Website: home-depot
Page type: review-order
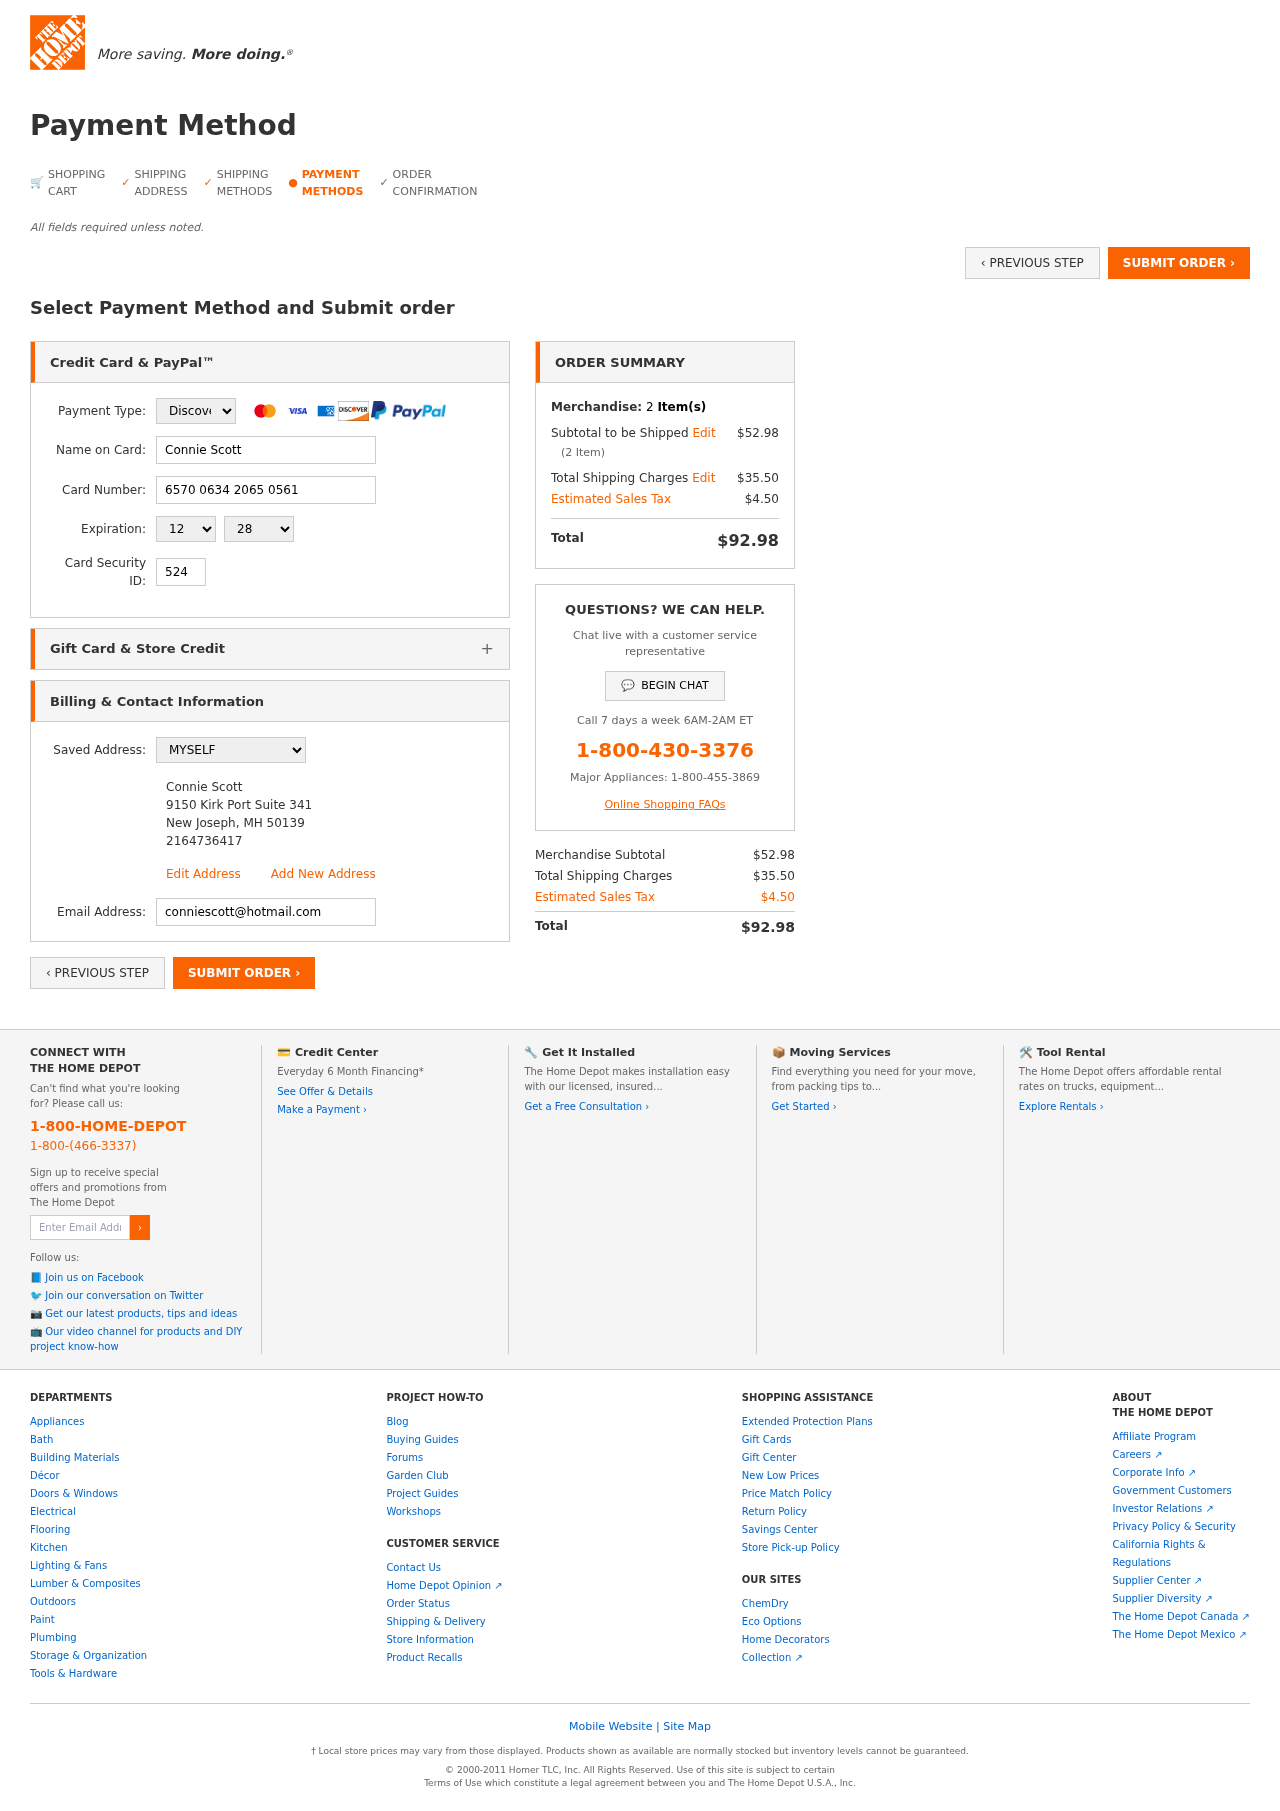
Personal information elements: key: PII_CARD_CVV
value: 524
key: PII_CARD_EXPIRY_MONTH
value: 12
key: PII_CARD_EXPIRY_YEAR
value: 28
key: PII_CARD_NUMBER
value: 6570 0634 2065 0561
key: PII_CARD_TYPE
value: Discover
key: PII_EMAIL
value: conniescott@hotmail.com
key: PII_FULLNAME
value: Connie Scott
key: PII_FULLNAME2
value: Connie Scott
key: PII_STREET
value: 9150 Kirk Port Suite 341
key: PII_CITY2
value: New Joseph
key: PII_STATE_ABBR2
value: MH
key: PII_POSTCODE
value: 50139
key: PII_POSTCODE_FULL
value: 50139
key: PII_POSTCODE_NUMERIC
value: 50139
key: PII_PHONE2
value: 2164736417
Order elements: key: ORDER_NUM_ITEMS
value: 2
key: ORDER_SUBTOTAL
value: $52.98
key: ORDER_NUM_ITEMS2
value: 2
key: ORDER_SHIPPING_COST
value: $35.50
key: ORDER_TAX
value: $4.50
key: ORDER_TOTAL
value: $92.98
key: ORDER_SUBTOTAL2
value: $52.98
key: ORDER_SHIPPING_COST2
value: $35.50
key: ORDER_TAX2
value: $4.50
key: ORDER_TOTAL2
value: $92.98